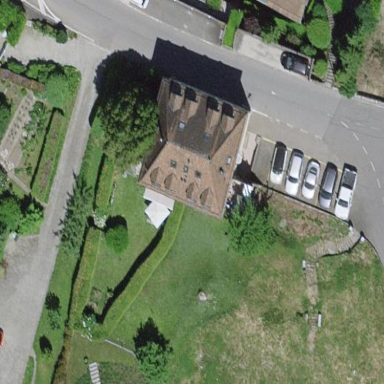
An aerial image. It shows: Building with hipped roof tiled in hipped orientation.